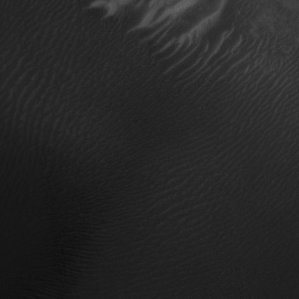
Label: non_frost